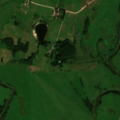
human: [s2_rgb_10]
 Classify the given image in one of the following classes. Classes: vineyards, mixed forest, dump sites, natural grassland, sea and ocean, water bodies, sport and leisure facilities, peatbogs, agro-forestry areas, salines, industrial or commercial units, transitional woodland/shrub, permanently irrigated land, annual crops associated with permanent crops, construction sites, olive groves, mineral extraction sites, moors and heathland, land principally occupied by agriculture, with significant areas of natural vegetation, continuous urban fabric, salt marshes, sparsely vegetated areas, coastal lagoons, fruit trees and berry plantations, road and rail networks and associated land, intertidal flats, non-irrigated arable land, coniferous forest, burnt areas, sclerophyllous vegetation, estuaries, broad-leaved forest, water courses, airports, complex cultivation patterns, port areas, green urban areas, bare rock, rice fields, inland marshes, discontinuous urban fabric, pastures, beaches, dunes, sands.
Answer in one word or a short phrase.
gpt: non-irrigated arable land, pastures, complex cultivation patterns, land principally occupied by agriculture, with significant areas of natural vegetation